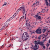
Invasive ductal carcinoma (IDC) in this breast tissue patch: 0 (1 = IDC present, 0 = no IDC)